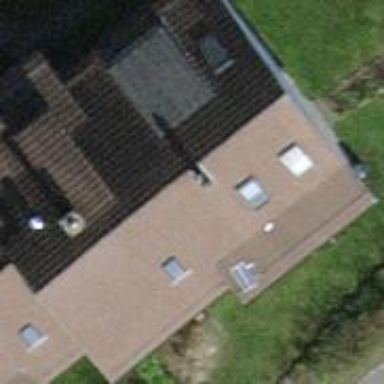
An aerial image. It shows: Terrace building.